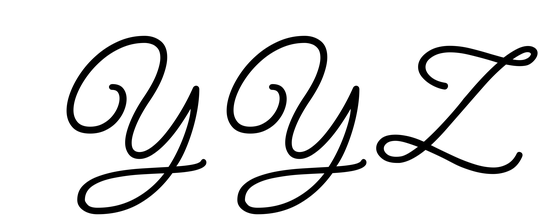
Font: MeowScript-Regular